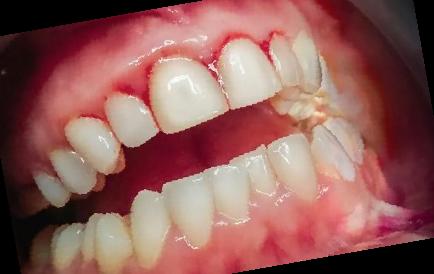
Condition: Gingivitis